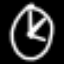
Label: clock